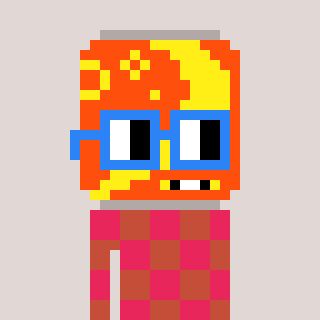
a pixel art character with square blue glasses, a pop-shaped head and a rust-colored body on a warm background